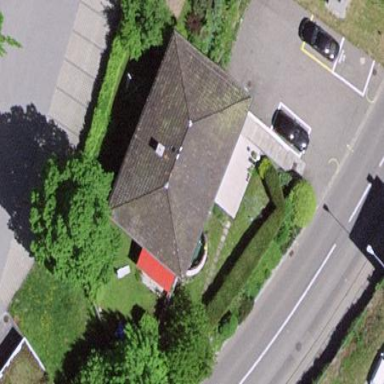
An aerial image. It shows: Building.